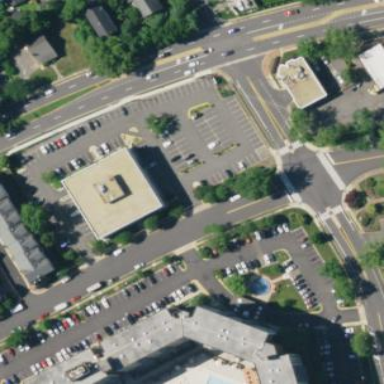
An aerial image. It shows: Commercial area.